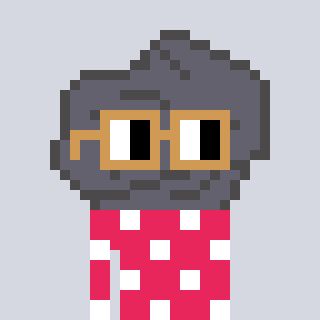
a pixel art character with square brown glasses, a rock-shaped head and a redpinkish-colored body on a cool background